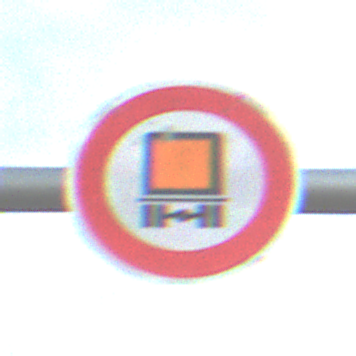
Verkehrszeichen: VerbotKennzeichnungspflichtigeKraftfahrzeugeGefaehrlicheGueter
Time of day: SunriseSunset
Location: Outdoor (RoadRail)
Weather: PartlyCloudy
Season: NotSpecified
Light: Natural